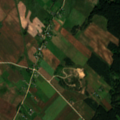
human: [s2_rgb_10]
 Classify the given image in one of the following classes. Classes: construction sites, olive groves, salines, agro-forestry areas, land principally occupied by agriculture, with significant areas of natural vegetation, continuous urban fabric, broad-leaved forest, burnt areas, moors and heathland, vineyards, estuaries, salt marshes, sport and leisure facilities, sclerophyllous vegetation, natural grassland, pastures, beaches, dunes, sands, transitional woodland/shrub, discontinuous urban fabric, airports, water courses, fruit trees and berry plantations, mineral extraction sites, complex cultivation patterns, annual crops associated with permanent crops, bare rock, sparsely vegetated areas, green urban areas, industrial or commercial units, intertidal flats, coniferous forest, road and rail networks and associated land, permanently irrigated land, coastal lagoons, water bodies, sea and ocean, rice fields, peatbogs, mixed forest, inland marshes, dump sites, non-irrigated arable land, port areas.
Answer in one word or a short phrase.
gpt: non-irrigated arable land, complex cultivation patterns, coniferous forest, mixed forest